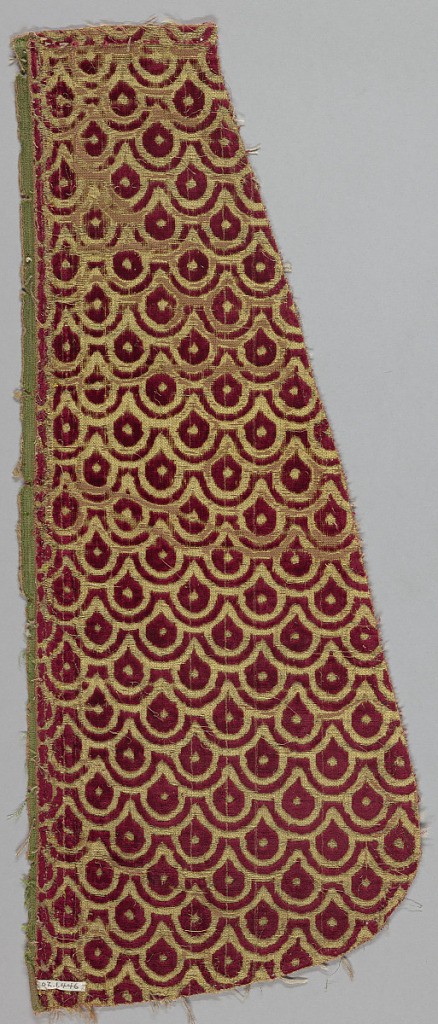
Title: Fragments
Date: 16th–17th century
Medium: silk, metallic Technique: woven velvet
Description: Gold background with all-over repeat of imbricated tear-drop or scale motif in red velvet. The pieces are shaped as if they were once part of a chausable.